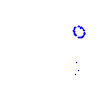
Particle: kaon